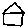
Label: house